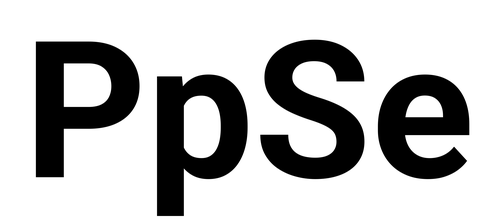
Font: Roboto_Bold